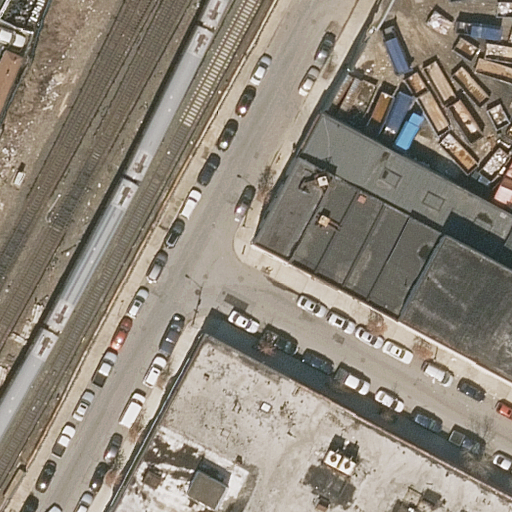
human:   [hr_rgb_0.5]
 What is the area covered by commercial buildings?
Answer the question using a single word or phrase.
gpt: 0m2

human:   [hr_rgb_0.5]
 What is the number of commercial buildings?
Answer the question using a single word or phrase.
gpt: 0

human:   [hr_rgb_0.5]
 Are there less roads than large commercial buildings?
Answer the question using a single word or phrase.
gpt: no

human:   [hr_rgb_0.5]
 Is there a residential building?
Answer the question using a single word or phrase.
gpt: yes

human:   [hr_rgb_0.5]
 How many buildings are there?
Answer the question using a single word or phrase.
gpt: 6

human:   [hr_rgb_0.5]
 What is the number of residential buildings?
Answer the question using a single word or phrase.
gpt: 6

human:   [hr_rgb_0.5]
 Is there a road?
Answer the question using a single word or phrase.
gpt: yes

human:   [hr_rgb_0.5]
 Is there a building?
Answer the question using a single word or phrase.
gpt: yes

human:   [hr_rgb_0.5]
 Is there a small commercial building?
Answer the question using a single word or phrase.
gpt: no

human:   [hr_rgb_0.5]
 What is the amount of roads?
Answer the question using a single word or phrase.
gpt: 2

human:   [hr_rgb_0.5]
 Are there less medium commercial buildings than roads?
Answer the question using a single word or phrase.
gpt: yes

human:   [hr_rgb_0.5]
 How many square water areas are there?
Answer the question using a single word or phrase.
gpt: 0

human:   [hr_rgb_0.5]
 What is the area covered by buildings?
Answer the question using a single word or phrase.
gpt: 2393m2

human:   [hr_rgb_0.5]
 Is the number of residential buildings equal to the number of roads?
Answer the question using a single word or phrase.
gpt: no

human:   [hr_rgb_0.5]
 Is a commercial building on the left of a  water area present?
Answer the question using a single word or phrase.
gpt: no

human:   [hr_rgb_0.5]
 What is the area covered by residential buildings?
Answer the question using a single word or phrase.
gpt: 2393m2

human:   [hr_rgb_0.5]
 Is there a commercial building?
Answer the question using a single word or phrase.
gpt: no

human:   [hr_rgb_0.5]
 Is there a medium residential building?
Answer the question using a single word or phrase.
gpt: yes

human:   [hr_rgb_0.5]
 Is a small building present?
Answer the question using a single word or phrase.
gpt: yes

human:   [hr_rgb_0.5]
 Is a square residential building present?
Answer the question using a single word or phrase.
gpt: no

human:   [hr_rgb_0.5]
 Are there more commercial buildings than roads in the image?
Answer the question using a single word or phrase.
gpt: no

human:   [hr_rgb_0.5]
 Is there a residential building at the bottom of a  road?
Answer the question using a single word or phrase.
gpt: yes

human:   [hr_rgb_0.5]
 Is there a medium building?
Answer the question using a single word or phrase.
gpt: yes

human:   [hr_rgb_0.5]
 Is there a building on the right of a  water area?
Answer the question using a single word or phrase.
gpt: no

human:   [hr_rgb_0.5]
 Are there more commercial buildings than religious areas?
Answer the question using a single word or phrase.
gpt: no

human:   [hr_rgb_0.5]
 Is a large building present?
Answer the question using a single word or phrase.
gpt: yes

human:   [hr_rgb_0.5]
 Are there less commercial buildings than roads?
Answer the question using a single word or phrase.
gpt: yes

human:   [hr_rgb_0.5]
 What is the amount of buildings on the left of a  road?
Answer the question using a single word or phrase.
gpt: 2

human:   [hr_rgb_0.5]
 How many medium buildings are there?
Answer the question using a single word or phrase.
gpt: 2

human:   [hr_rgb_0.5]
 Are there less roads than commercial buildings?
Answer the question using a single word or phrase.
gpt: no

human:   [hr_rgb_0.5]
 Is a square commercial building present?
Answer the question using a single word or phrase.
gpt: no

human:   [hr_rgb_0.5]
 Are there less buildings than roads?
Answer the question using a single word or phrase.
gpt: no

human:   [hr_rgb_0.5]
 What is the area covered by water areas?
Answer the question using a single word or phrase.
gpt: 0m2

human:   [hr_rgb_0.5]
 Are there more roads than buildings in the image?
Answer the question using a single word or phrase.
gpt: no

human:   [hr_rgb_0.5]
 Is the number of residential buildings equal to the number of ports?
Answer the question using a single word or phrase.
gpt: no

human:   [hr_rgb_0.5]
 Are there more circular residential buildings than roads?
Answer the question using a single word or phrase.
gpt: no

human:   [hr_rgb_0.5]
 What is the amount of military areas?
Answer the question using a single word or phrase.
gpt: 0

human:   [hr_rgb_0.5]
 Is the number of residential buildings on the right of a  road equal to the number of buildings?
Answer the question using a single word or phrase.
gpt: no

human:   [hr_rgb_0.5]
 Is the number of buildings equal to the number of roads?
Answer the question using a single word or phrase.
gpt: no

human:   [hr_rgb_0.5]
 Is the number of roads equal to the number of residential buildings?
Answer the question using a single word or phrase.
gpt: no

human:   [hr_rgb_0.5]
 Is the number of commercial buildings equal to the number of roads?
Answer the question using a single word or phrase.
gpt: no

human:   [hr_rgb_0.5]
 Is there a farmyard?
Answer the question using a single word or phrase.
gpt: no

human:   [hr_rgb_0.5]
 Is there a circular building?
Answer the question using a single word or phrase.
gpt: no

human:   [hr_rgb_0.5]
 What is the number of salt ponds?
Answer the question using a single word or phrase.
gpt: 0

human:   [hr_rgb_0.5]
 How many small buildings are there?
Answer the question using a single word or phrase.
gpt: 2

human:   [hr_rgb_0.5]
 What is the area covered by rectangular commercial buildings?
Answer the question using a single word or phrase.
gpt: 0m2

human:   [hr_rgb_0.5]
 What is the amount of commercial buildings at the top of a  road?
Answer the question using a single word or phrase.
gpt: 0

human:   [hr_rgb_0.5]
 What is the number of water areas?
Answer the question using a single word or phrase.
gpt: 0

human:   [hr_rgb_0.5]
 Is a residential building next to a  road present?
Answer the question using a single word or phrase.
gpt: yes

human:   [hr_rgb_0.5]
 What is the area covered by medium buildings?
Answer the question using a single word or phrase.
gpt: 500m2

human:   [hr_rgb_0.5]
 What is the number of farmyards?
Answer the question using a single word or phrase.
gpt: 0

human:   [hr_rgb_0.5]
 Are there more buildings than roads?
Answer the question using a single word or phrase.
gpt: yes

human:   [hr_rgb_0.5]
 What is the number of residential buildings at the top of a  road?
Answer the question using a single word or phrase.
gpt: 4

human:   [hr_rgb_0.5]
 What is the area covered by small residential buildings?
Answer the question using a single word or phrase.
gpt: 60m2

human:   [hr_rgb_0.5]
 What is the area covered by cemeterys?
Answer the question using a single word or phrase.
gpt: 0m2

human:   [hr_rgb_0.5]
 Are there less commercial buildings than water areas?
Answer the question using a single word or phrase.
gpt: no

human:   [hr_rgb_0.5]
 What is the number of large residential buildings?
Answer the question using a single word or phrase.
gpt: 2

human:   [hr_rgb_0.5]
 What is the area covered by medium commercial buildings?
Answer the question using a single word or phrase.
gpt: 0m2

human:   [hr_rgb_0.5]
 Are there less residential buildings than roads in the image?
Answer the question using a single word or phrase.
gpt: no

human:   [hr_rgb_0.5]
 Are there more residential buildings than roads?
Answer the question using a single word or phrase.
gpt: yes

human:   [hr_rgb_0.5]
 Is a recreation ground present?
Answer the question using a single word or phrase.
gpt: no

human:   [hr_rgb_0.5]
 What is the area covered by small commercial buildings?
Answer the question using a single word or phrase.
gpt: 0m2

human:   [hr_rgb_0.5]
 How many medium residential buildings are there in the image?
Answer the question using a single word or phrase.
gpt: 2

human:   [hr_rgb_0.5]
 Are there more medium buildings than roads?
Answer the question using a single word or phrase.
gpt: no